Aerial crown-view tile of a tropical tree (Barro Colorado Island, Panama), acquired 20250915:
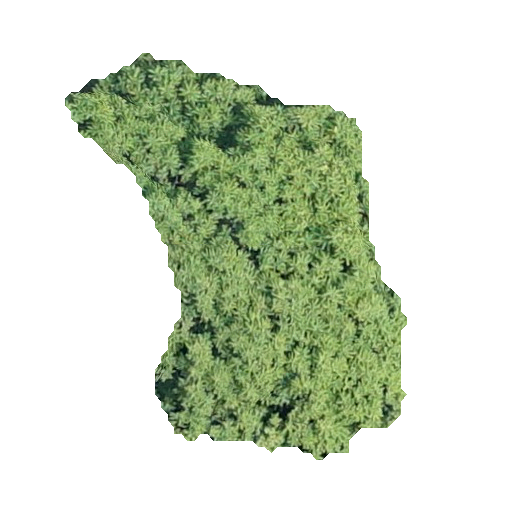
Species: Spondias mombin
GBIF accepted scientific name: Spondias mombin
Crown area: 120.114 m²